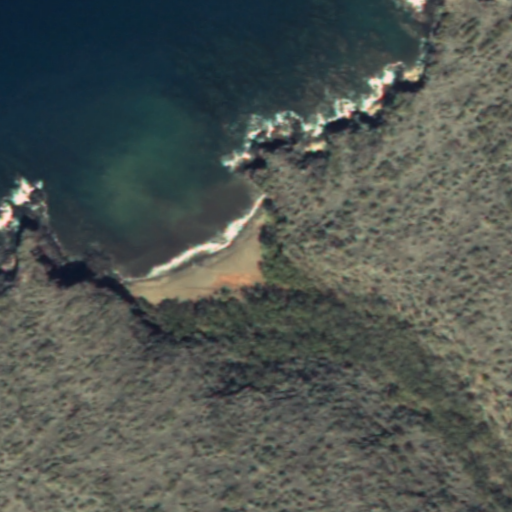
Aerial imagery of valley in Hawaii named Papaka Iki Gulch containing only unknown